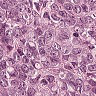
Metastatic tissue present: yes